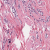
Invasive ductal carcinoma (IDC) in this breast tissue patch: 1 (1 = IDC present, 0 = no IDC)